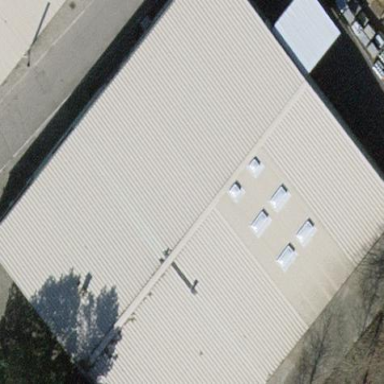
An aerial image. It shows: Industrial building with gabled roof.